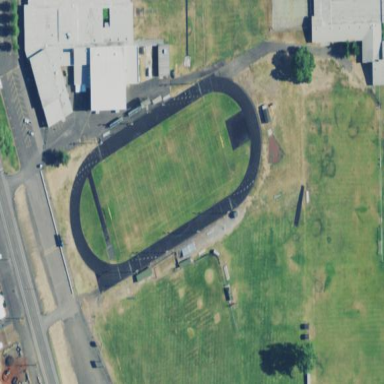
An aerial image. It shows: American football pitch for leisure and sport activities.